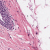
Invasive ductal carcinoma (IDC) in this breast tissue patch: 0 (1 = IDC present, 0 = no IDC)